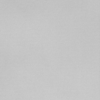
Label: dusty